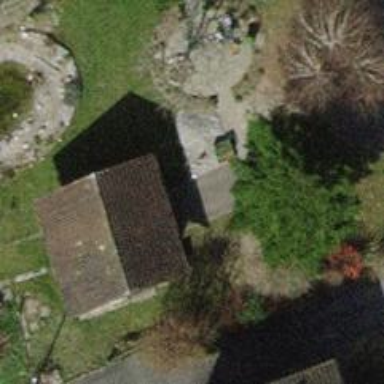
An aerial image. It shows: Garage.